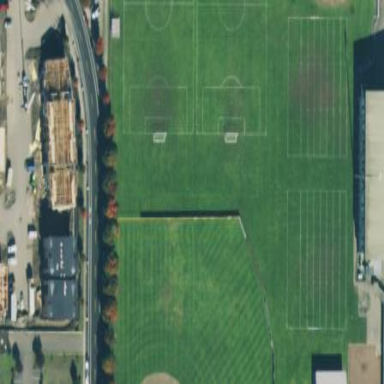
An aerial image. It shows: Soccer pitch for leisure land activities.